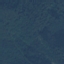
Land use / land cover class: Forest